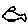
Label: fish